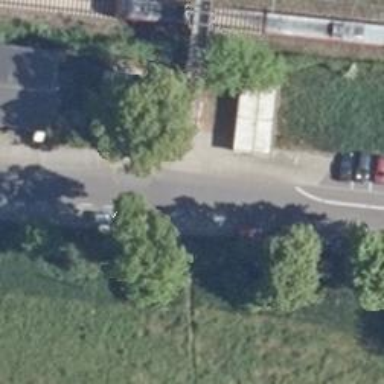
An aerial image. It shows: Footway.